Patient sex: M
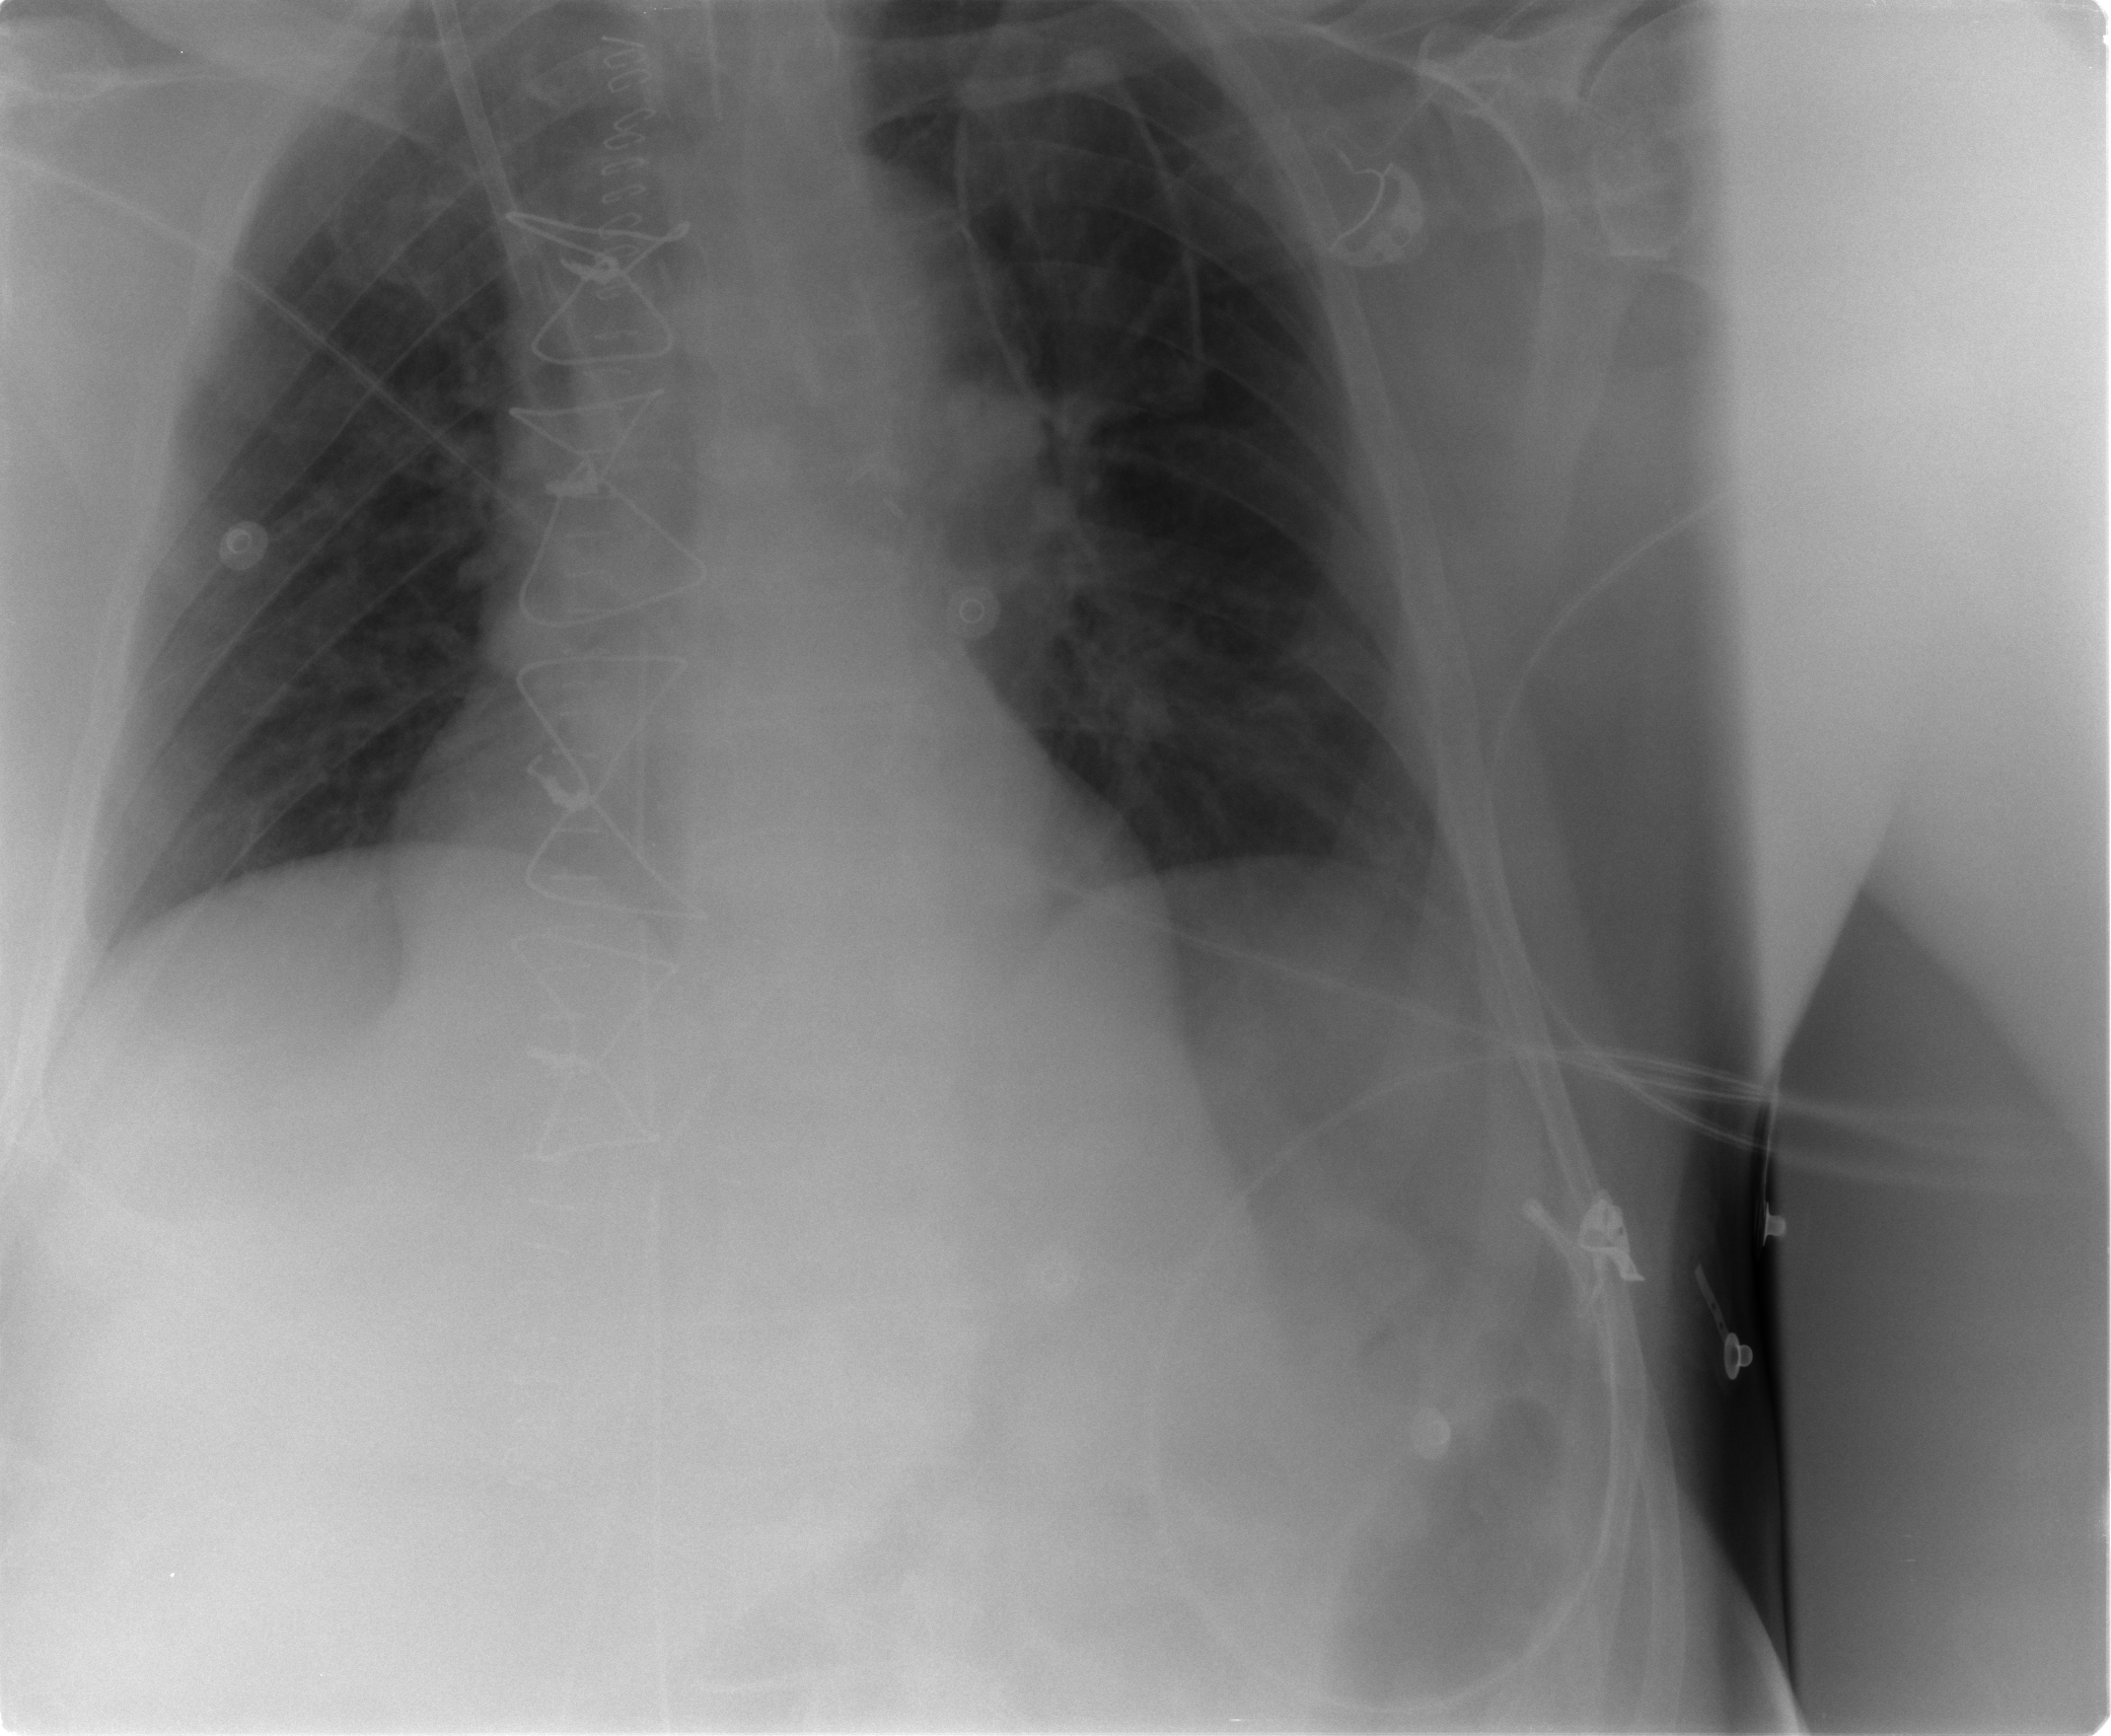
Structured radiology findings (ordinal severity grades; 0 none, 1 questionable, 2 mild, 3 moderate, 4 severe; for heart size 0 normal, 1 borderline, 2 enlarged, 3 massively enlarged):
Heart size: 0
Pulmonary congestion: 2
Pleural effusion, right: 0
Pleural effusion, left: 0
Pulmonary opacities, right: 0
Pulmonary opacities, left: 0
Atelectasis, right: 2
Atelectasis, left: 0